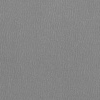
Atmospheric dust classification: dusty